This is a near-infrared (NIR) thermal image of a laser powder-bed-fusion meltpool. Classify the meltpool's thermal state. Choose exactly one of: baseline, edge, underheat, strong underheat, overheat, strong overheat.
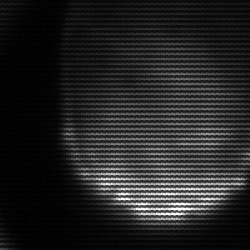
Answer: edge